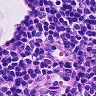
Metastatic tissue present: no